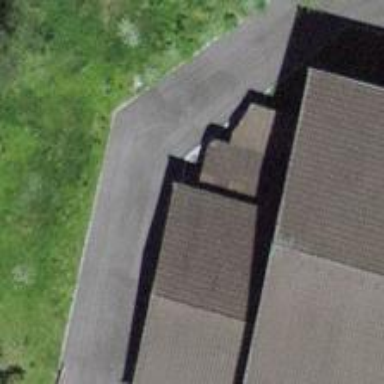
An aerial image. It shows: Building with gabled roof. The roof is covered with roof tiles and oriented across the structure.